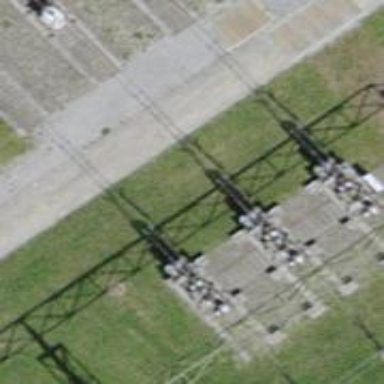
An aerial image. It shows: Insulator used in power systems.